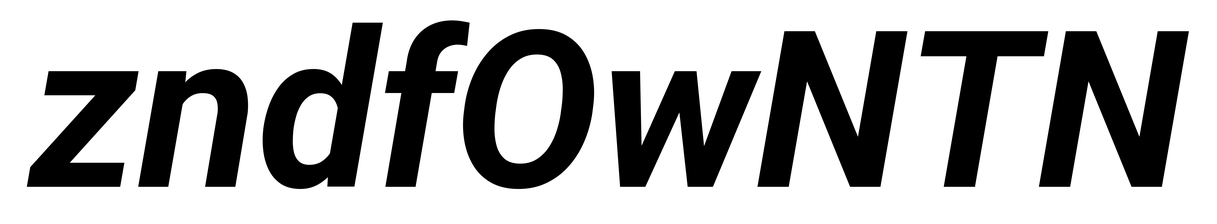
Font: Roboto-Italic_Bold_Italic